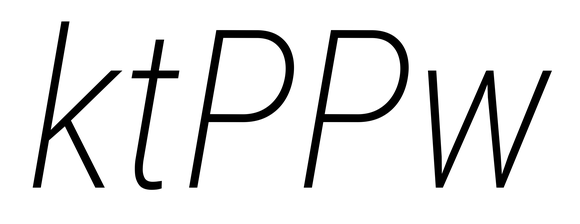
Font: Roboto-Italic_Condensed_ExtraLight_Italic